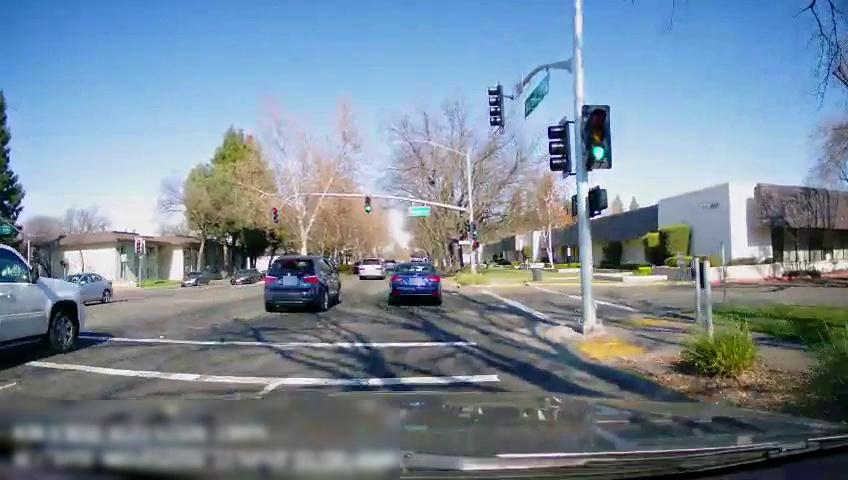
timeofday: Day
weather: Sunny
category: Drivable Space
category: Drivable Space
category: Vehicles | Truck
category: Vehicles | Truck
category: Vehicles | SUV
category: Vehicles | SUV
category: Vehicles | Car
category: Vehicles | Car
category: Vehicles | Car
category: Vehicles | Car
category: Vehicles | Car
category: Lanes | Alternate Lane
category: Lanes | Current Lane
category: Traffic | Lights
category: Traffic | Lights
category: Traffic | Lights
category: Traffic | Signs
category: Traffic | Lights
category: Traffic | Signs
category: Traffic | Lights
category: Traffic | Lights
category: Traffic | Signs
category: Traffic | Lights
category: Traffic | Lights
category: Traffic | Signs